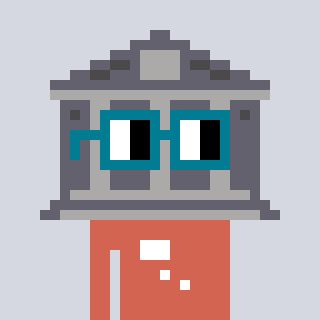
a pixel art character with square dark green glasses, a bank-shaped head and a peachy-colored body on a cool background